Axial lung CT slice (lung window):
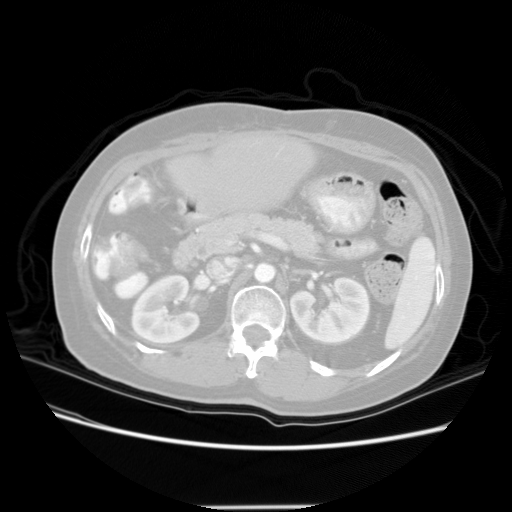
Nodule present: no